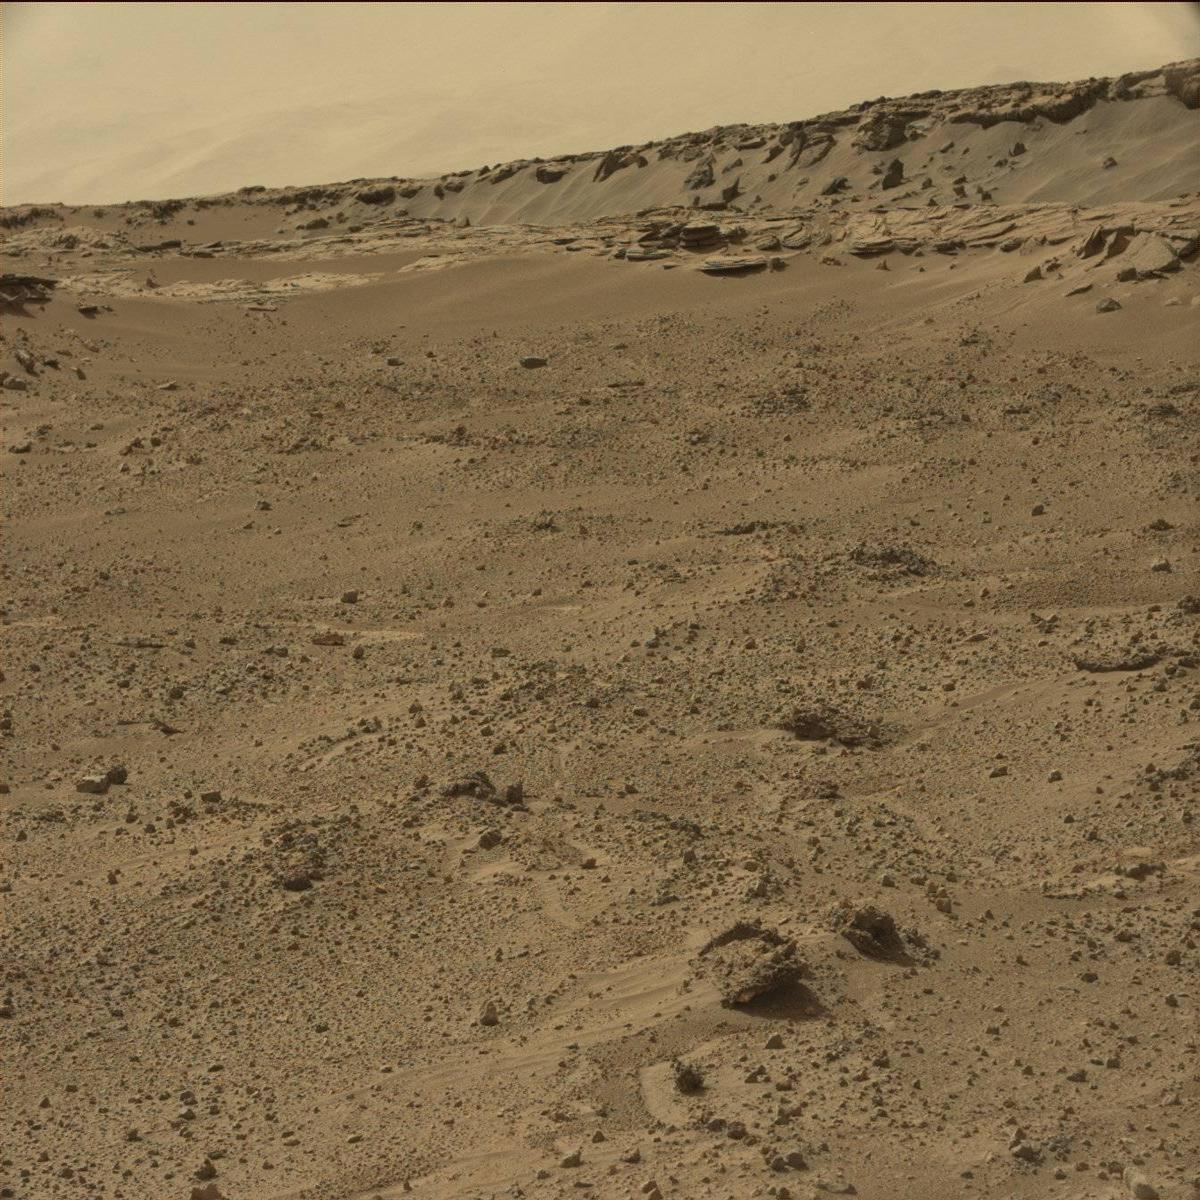
Terrain classes present: Bedrock, Ridge, Rock, Sand / Soil, Sky